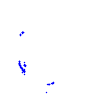
Particle: kaon